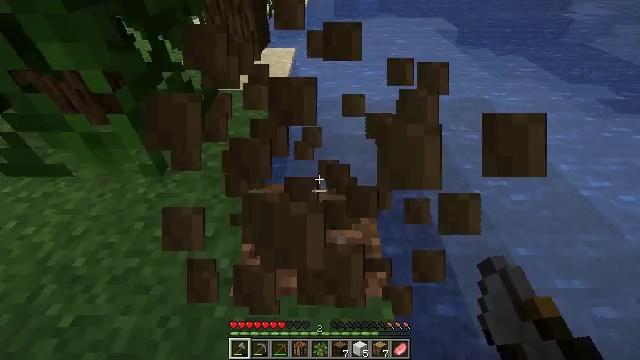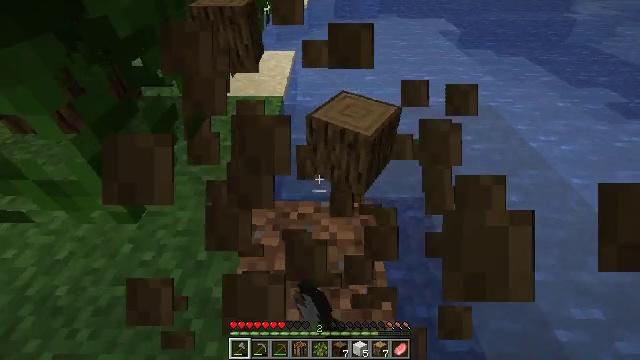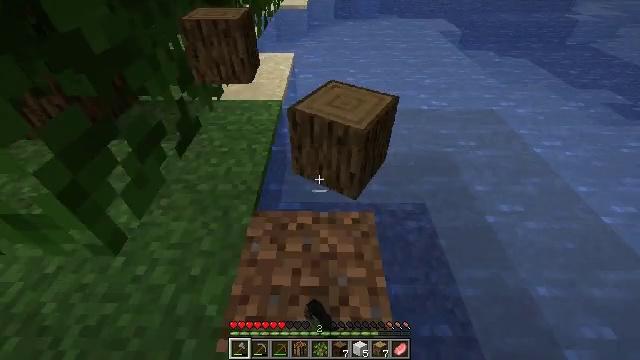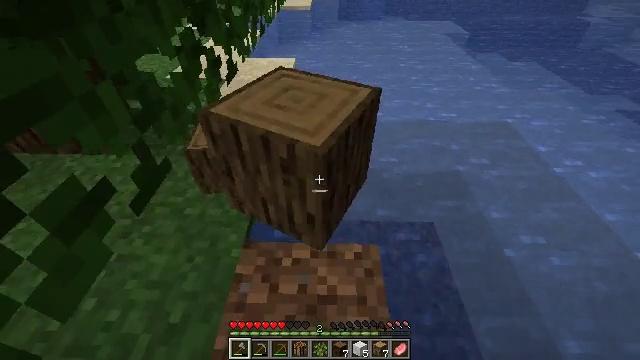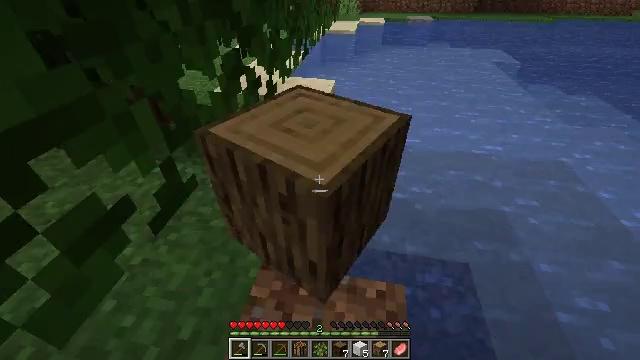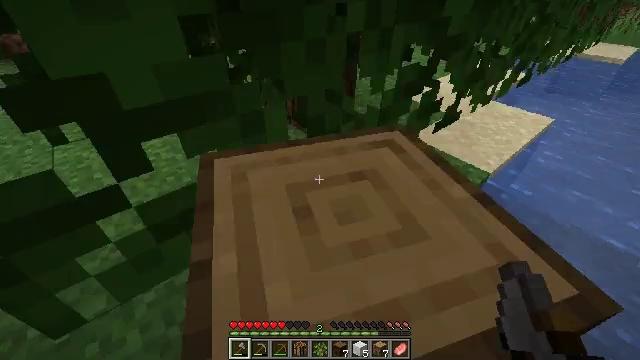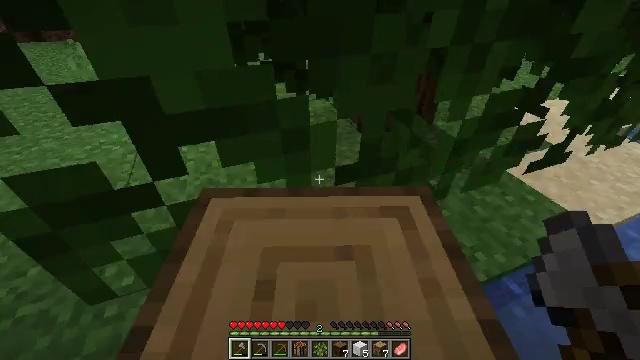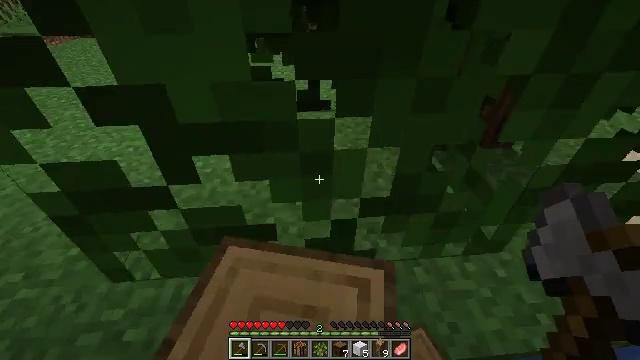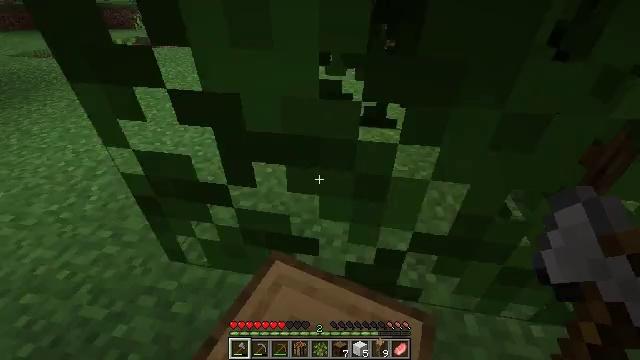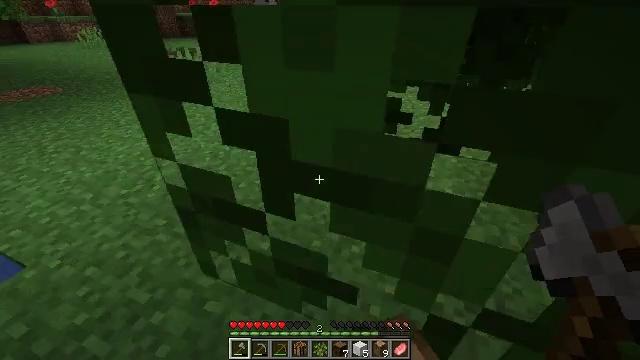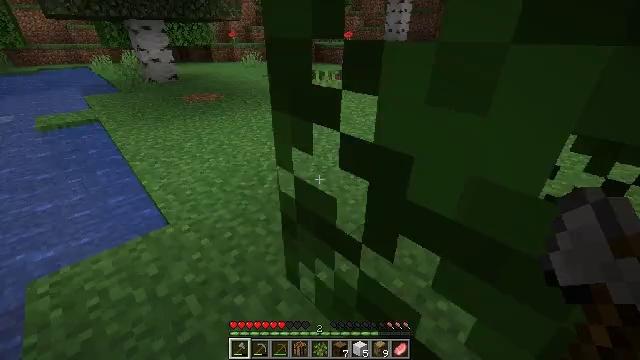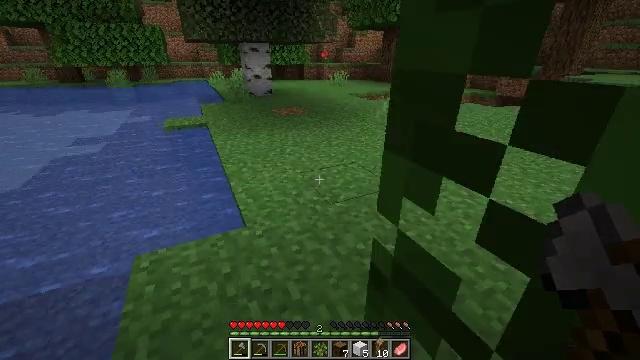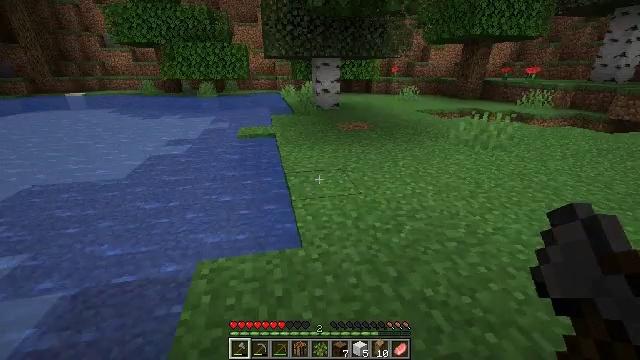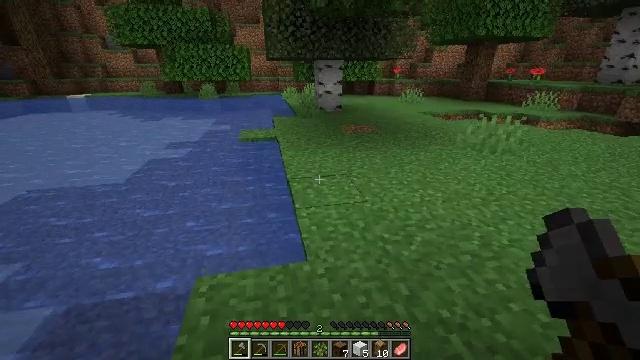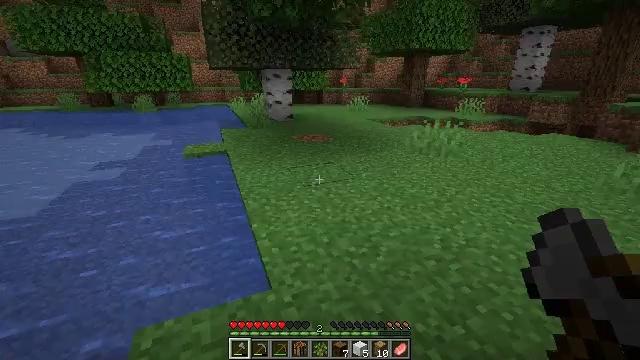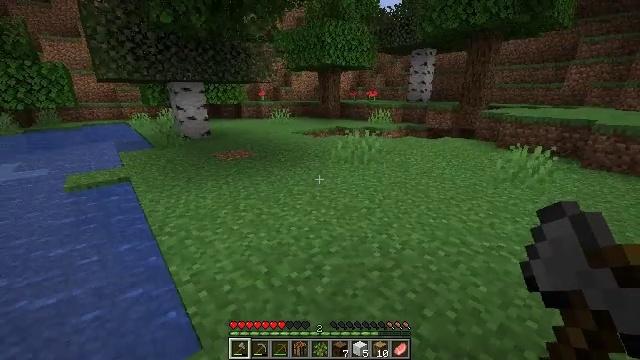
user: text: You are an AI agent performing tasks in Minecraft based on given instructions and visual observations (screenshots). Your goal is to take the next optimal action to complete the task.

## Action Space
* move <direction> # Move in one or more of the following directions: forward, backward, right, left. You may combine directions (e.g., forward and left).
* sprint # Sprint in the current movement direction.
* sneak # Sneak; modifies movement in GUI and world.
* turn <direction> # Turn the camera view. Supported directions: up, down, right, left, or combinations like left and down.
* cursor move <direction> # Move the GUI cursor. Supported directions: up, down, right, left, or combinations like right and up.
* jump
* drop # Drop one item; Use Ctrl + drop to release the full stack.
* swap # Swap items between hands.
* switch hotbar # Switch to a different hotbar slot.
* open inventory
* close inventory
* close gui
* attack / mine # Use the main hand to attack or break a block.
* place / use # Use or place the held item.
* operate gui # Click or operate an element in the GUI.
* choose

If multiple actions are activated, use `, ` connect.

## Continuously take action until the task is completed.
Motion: motion action
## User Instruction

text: craft item air
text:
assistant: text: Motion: move forward, attack / mine
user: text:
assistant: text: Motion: move forward
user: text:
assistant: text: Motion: move forward
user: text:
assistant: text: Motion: move forward, turn left and up
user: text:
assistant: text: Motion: move forward, turn left
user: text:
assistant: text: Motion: turn left
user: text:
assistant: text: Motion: turn left
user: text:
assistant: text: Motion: move forward, turn left and up
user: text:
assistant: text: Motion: move forward, turn left and up
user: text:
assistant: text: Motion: move forward, sprint, turn left and up
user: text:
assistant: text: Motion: move forward, sprint, turn left and up
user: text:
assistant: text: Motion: move forward, sprint, turn left and up
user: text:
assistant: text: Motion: move forward, sprint
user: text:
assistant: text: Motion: move forward, sprint, turn right and up
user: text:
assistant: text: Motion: move forward, sprint, turn right and up
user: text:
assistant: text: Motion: move forward, sprint, turn right
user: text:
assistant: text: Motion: move forward, sprint, turn right
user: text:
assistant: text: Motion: move forward, sprint, turn right
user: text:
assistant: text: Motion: move forward, sprint, turn right
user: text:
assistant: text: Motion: move forward, sprint, turn right
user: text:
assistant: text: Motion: move forward, sprint, turn right
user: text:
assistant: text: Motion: move forward, sprint, turn right
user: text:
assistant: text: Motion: move forward, sprint, turn right and up
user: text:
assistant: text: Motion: move forward, sprint, turn right
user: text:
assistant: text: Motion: move forward, sprint, turn right
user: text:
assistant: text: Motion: move forward, sprint
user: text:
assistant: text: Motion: move forward, sprint
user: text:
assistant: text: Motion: move forward, sprint
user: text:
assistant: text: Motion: move forward, sprint
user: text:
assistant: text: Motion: move forward, sprint, turn up